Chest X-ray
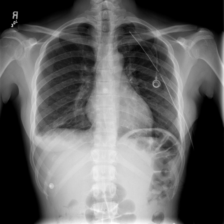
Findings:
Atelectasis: negative
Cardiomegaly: negative
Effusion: positive
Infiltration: negative
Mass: positive
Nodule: negative
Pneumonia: negative
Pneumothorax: negative
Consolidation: negative
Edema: negative
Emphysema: negative
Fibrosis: negative
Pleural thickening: negative
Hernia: negative